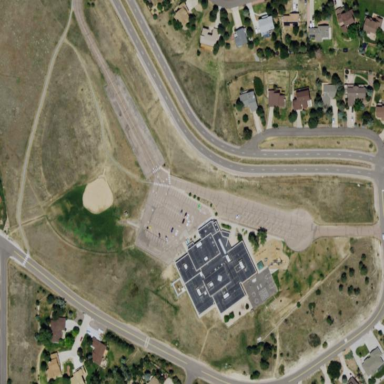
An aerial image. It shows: School.